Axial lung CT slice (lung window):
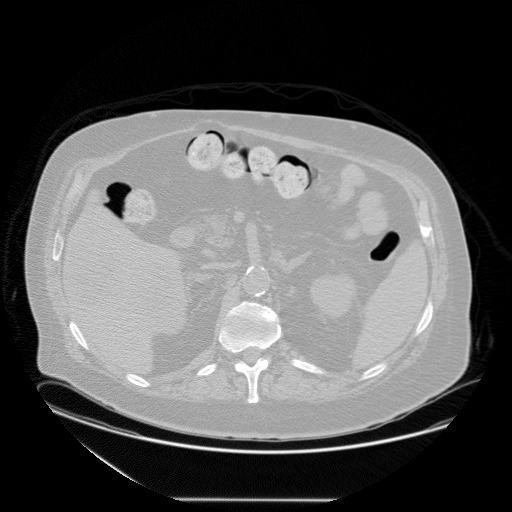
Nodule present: no